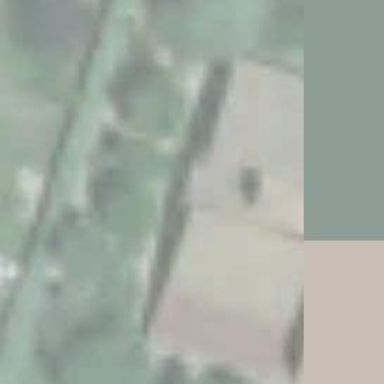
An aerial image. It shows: Part of building.